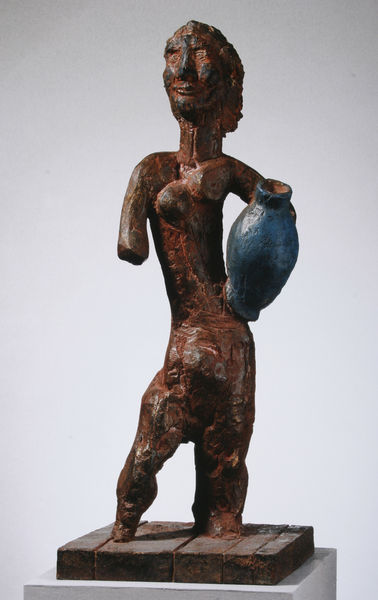
Titel: Frau mit Krug
Künstler: Markus Lüpertz
Standort: Berlin, Köln, New York
Institution: Galerie Michael Werner
Schlagwörter: blau, kopf, wasser, weiß, braun, brust, busen, frau, haar, holz, mund, nase, arm, arme, augen, dienerin, gesicht, sockel, stein, hals, figur, haare, krug, skulptur, statue, vase, beine, lächeln, bein, metall, bronze, plastik, platte, podest, gefäß, statuette, krüge, picasso, verdreht, objekt, schnitzwerk, wasserträgerin, statur, rost, verstümmelt